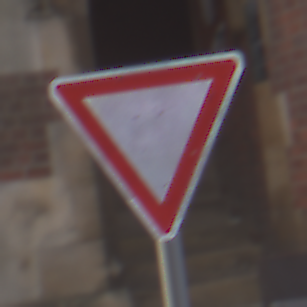
Verkehrszeichen: VorfahrtGewaehren
Umgebung: Outdoor, Urban
Tageszeit: Midday
Wetter: Overcast
Licht: Natural
Jahreszeit: NotSpecified
Kontrast: LowContrast